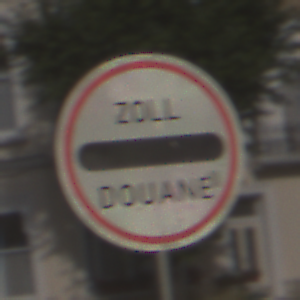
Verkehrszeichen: Zollstelle
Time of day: MorningAfternoon
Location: Outdoor (Urban)
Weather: PartlyCloudy
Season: NotSpecified
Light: Natural